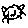
Label: cat